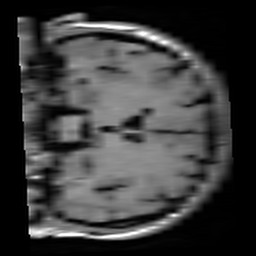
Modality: T1w
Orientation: coronal
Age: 33
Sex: female
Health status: healthy
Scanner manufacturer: siemens
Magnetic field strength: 3 T
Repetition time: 4.1 s
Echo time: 0.0085 s